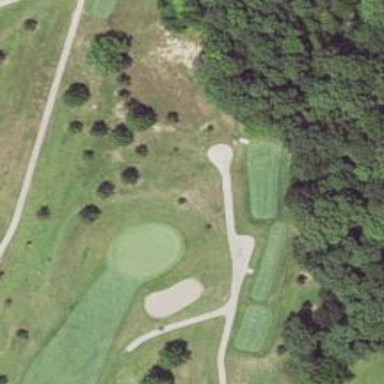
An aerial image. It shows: Golf hole.